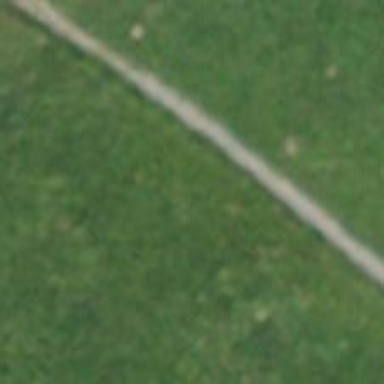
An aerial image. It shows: Path.